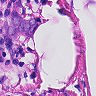
Metastatic tissue present: yes